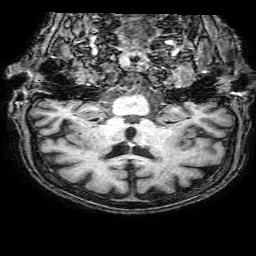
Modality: T1w
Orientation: sagittal
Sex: female
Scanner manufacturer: philips
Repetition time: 0.008139 s
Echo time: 0.00374 s